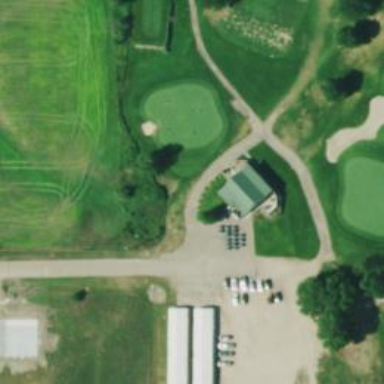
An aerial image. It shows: Path used for both walking and golf.